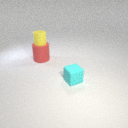
large red rubber cylinder below small yellow rubber cylinder